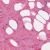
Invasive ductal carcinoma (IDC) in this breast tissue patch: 0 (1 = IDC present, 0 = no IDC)